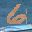
Label: 6